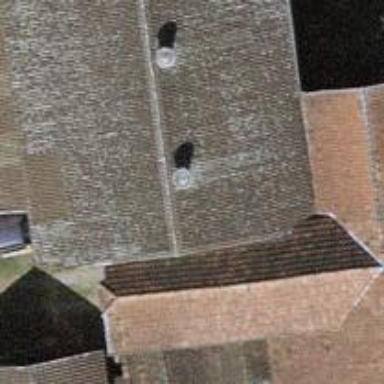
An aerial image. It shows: Farm.